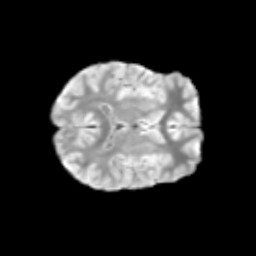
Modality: T2w
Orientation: axial
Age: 14
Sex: female
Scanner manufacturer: siemens
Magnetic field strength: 3 T
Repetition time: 3.8 s
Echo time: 0.07 s